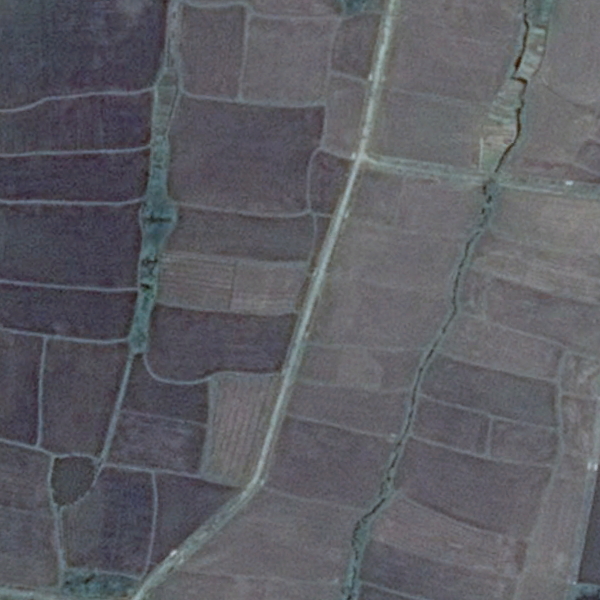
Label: Farmland